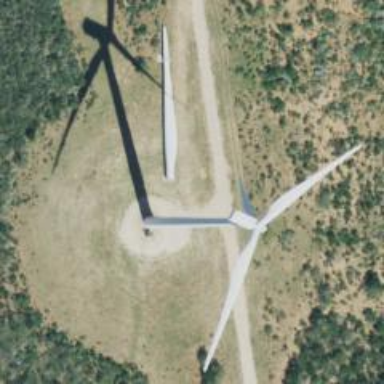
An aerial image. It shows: Wind generator powered by horizontal axis wind turbine.